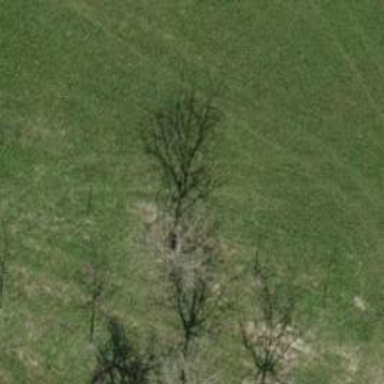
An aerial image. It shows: Single tag "natural: tree."